Field crop: maize
Growth stage: 2
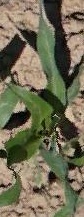
Species: maize